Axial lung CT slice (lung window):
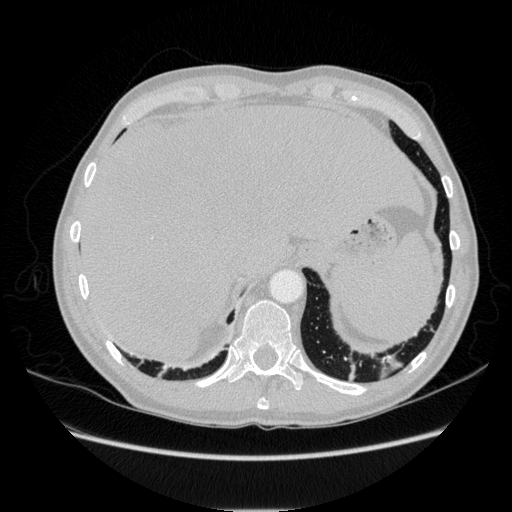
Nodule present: no